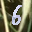
Label: 6